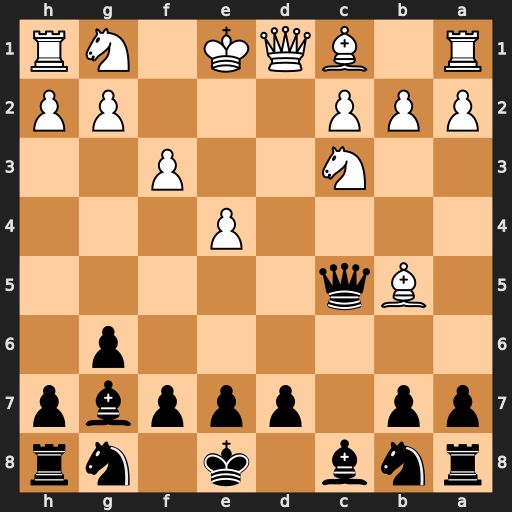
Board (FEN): rnb1k1nr/pp1pppbp/6p1/1Bq5/4P3/2N2P2/PPP3PP/R1BQK1NR
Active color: b
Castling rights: KQkq
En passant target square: -
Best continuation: Bxc3+ bxc3 Qxb5